【题型】解答题　【知识点】函数　【难度】easy
上海各中学都定期进行紧急疏散演习：当警报响起，建筑物内师生马上有组织、尽快地疏散撤离，对于一个特定的建筑物，管理人员关心房间内所有人员疏散完毕（房间最后一个人到达安全出口处）所用时间。数学建模小组准备对某教学楼第一层两间相同的教室展开研究。为此，他们提出如下模型假设：

\begin{enumerate}
    \item 疏散时所有人员有秩序地撤离建筑物；
    \item 所有人员排成单列行进撤离；
    \item 队列中人员的间隔是均匀的；
    \item 队列均匀地撤离建筑物。
\end{enumerate}

(1) 上述模型假设是否合理，请任选两个模型假设说明理由；

(2) 如图，设第一间教室（图中右）的人数为$n_1+1$，第二间教室（图中左）的人数为$n_2+1$，每间教室的长度为$l$，其中$n_1$，$n_2$都是正整数，$l>0$。忽略教室门的宽度及忽略室内人群到教室门的时间。请再引入适当的变量，建立两个教室内的人员完全撤离所用时间的数学模型。
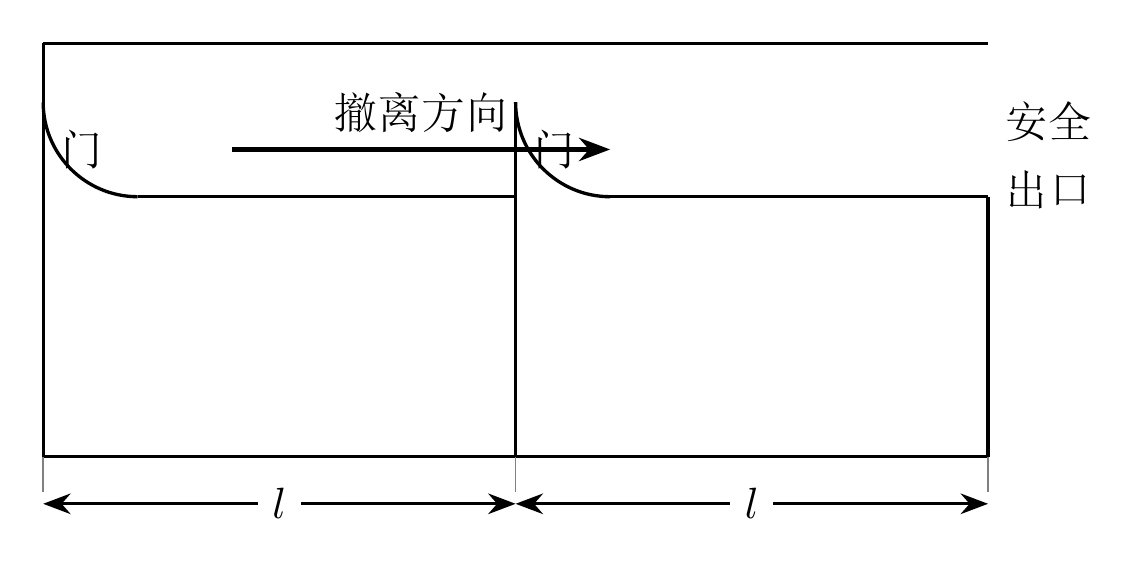
【解答】
\noindent
【知识点】建立拟合函数模型解决实际问题

\vspace{1em}
\noindent
【分析】(1) 根据各假设的目的分别判断；

\noindent
(2) 设队列人与人之间的距离为 \(d(d>0)\)，队列行进的速度为 \(v(v>0)\)，分两种情况讨论，情况一：当第二间教室的第一个人到达第一间教室门口的时候，第一间教室已经被空，\(t=\dfrac{2l+n_2d}{v}\)；情况二：当第二间教室的第一个人到达第一间教室门口的时候，第一间教室还没有撤空，\(t=\dfrac{l+n_1d+n_2d+d}{v}\)，可得分段函数模型。

\vspace{1em}
\noindent
【详解】(1) 四个模型假设都合理，理由如下（供参考）：

\noindent
假设1是为了保证撤离人员的安全，基本符合实际情况；

\noindent
假设2是为了方便模型的建立，与假设1相呼应；

\noindent
假设3是为了方便建立模型，属于模型简化的处理方法；

\noindent
假设4是为了方便建立模型，属于模型简化的处理方法。

\vspace{1em}
\noindent
(2) 设队列人与人之间的距离为 \(d(d>0)\)，队列行进的速度为 \(v(v>0)\)，

先考虑第一间教室人员的疏散，该教室最后一个人达到出口即为疏散完毕，所用时间 \(t_1 = \dfrac{l + n_1d}{v}\)；第二间教室最后一个人达到出口所用时间为 \(t_2 = \dfrac{2l + n_2d}{v}\)。

在所有人员排成单列行进撤离的假设下，建立模型（供参考）：

\vspace{0.5em}
\noindent
\textbf{情况一：}

当第二间教室的第一个人到达第一间教室门口的时候，第一间教室已经撤空（即第一间教室的最后一个人不影响第二间教室人员的撤离），这种情形出现的条件是 \(\dfrac{n_1d + d}{v} \le \dfrac{l}{v}\)，这时两个教室内的人员完全撤离所用时间为 \(t = \dfrac{2l + n_2d}{v}\)；

\vspace{0.5em}
\noindent
\textbf{情况二：}

当第二间教室的第一个人到达第一间教室门口的时候，第一间教室还没有撤空，此时需要等第一间教室撤空后第二间教室的队伍再继续行进，这种情形出现的条件是 \(\dfrac{n_1d + d}{v} > \dfrac{l}{v}\)，这时两个教室内的人员完全撤离所用时间为 \(t = \dfrac{l + n_1d + n_2d + d}{v}\)，

\[
t =
\begin{cases}
\dfrac{2l + n_2d}{v}, & (n_1d + d \le l) \\
\dfrac{l + n_1d + n_2d + d}{v}, & (n_1d + d > l)
\end{cases}.
\]